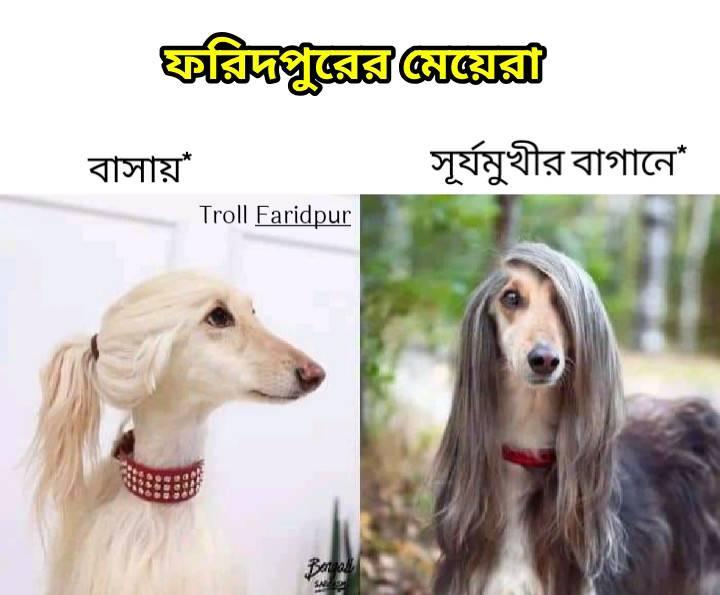
Caption: ফরিদপুরের মেয়েরা    বাসায় *     সুর্যমুখীর বাগানে *
Label: hate